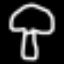
Label: mushroom